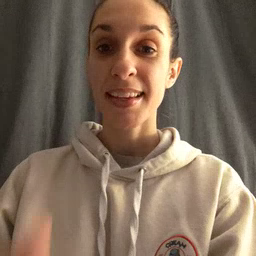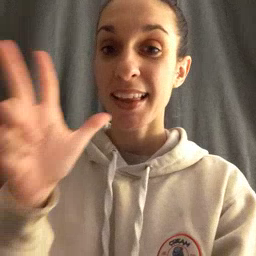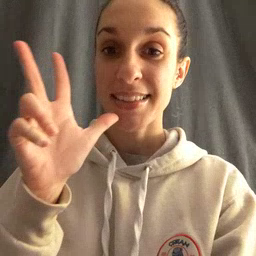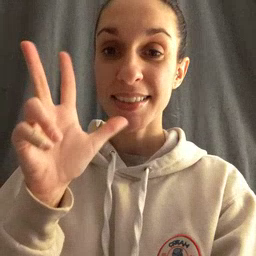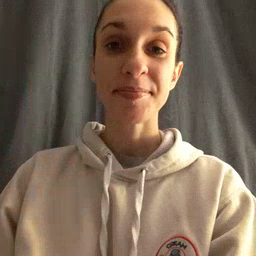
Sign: hen